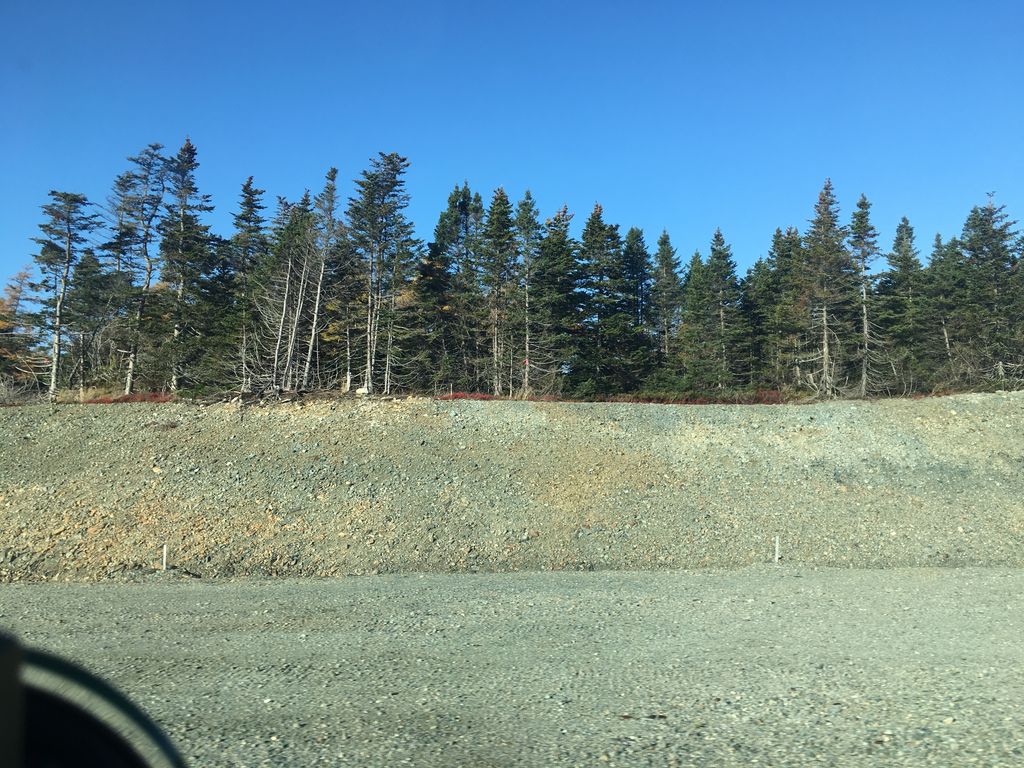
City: st_johns